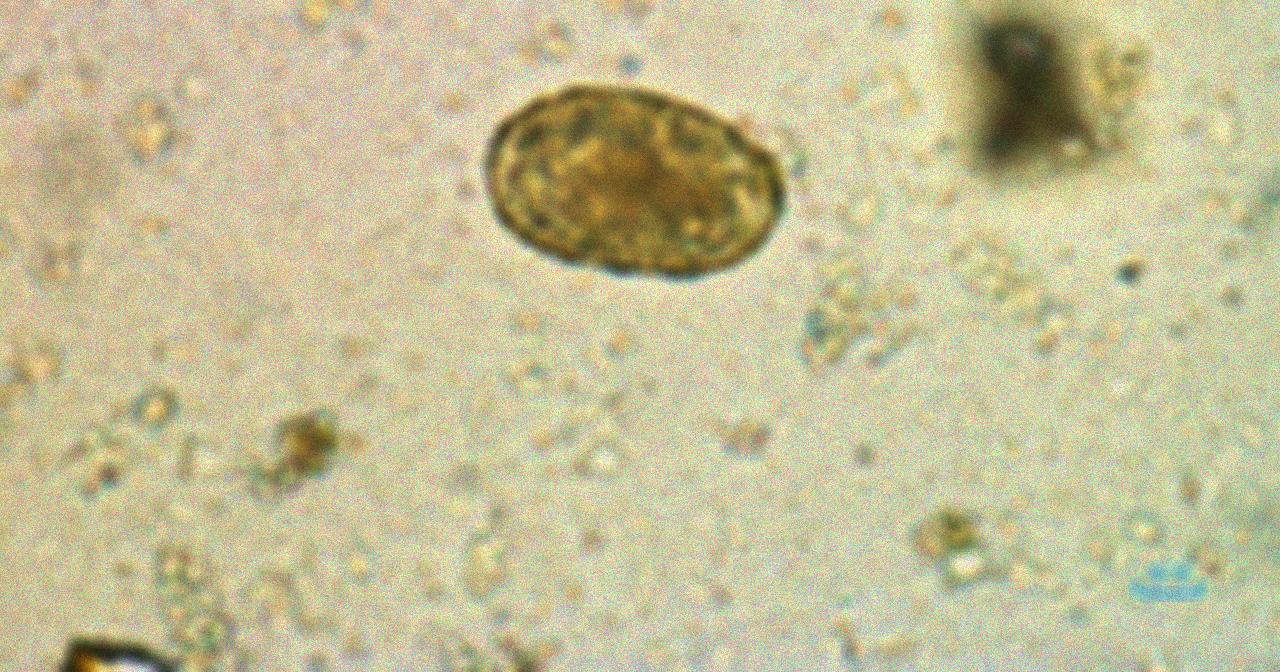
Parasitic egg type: Ascaris lumbricoides